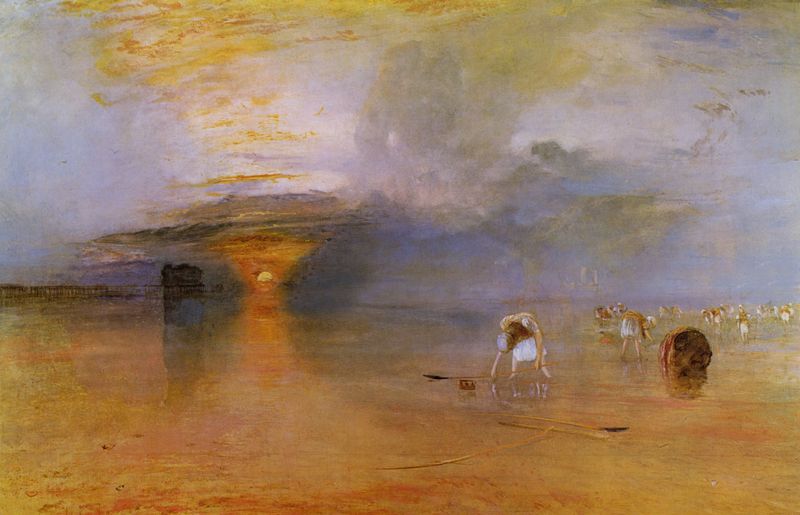
Titel: Sandufer von Calais, seichtes Wasser, Poissards sammeln Köder
Künstler: William Turner
Standort: Bury
Institution: Bury Art Gallery and Museum
Schlagwörter: berg, blau, dunkel, felsen, gemälde, hand, himmel, körper, mann, meer, schatten, wasser, weiß, wolken, aquarell, baden, bäume, frauen, gelb, impressionismus, landschaft, menschen, ocker, sand, see, ufer, abend, braun, frau, grau, hell, kleid, licht, orange, schwarz, stroh, blick, rot, wolke, beige, haube, leute, rock, arm, arme, leinen, mensch, silber, stein, öl, dämmerung, erde, feld, ferne, horizont, horizontlinie, häuser, morgen, natur, sonnenaufgang, spiegelung, weite, brücke, sonne, insel, gold, pflanzen, england, gebeugt, wald, arbeit, bauern, boot, boote, paddel, ruder, schürze, bein, küste, schiff, schiffe, segel, seicht, sommer, strand, röcke, fischer, netze, abends, arbeiten, arbeiterinnen, ernte, sammeln, warm, fels, wüste, dunst, lila, sonnenuntergang, violett, arbeiter, figuren, romantik, steeg, steg, turner, untergang, blue, men, people, white, women, dress, girls, modern, painting, woman, yellow, kopftuch, reflexe, brown, stimmung, wedel, abendrot, ebbe, bad, waschen, bücken, suchen, diesig, strahlen, sandstrand, watt, clouds, rocks, sky, rotbraun, morgenrot, field, girl, lake, landscape, ocean, water, sun, gebückt, muscheln, sammler, impressionism, salz, netz, sense, beach, bernstein, morgensonne, fischen, suche, anbauen, morgengrauen, matsch, colorful, aqurell, millet, ernten, farmer, impressionist, strandgut, arbeitend, sucher, sunset, overlay, reis, fishing, sunrise, working, william turner, humans, arbeiterin, gebückte figuren, gebüclt, horizopnt, millte, muschelsammler, muschelsucher, salzernte, seichte, seichtes wasser, suchend, wattenmeer, surreal, blonde, sonnenuntegang, painterly, pebbles, beaches, clams, sunseet, clamming